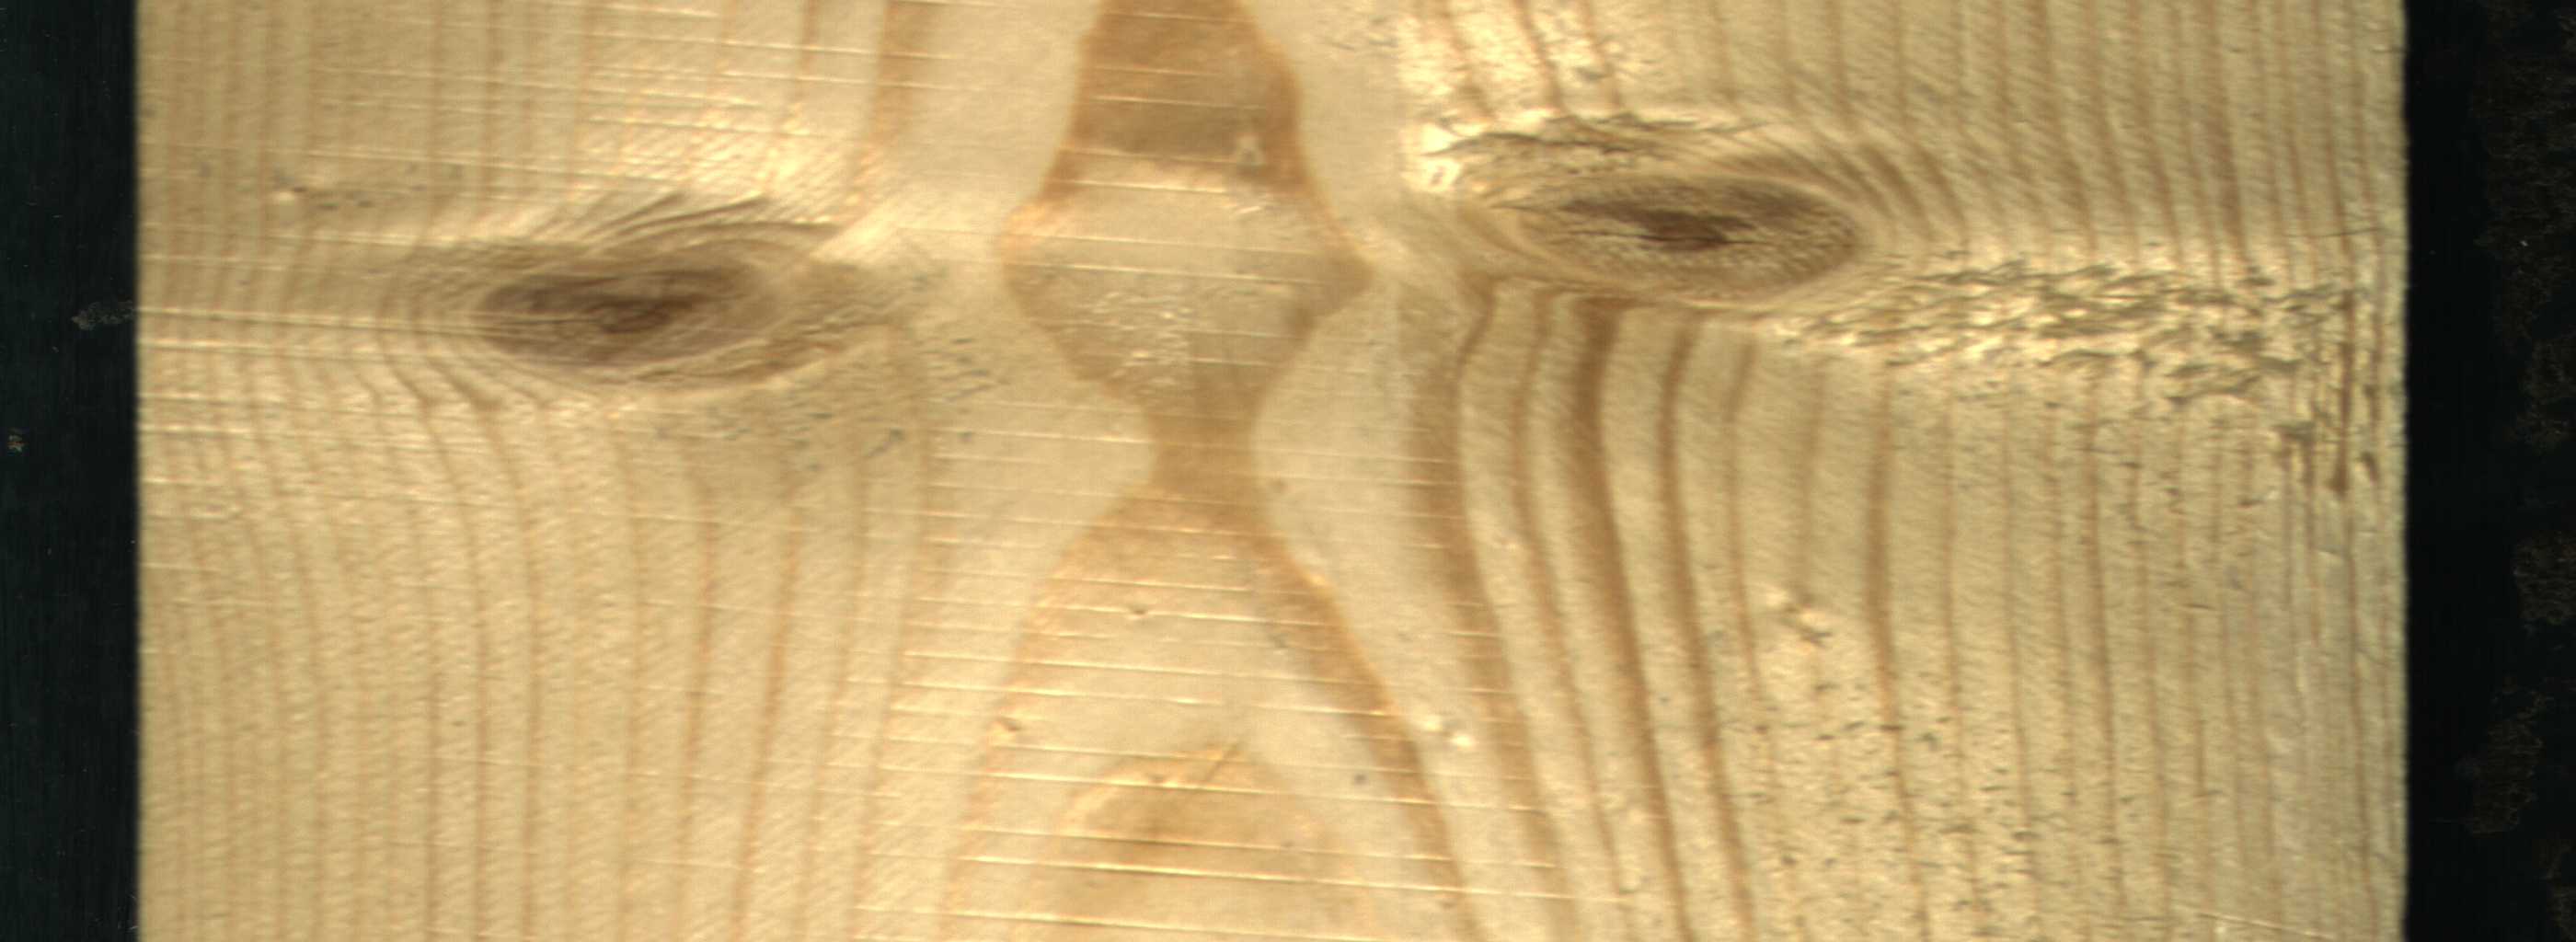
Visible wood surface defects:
knot_with_crack
Live_Knot
Live_Knot